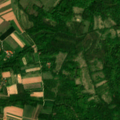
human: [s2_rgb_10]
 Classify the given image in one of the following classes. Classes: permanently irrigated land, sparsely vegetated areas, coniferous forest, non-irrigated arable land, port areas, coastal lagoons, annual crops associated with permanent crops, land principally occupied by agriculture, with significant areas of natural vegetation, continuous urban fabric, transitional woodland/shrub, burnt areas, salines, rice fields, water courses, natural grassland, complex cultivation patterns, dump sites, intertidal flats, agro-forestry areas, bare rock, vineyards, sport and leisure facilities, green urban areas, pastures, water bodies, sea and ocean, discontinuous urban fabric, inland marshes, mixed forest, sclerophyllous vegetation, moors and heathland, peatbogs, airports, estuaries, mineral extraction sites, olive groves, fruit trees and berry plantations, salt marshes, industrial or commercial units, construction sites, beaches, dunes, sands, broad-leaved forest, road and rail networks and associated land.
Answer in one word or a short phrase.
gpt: complex cultivation patterns, land principally occupied by agriculture, with significant areas of natural vegetation, broad-leaved forest, transitional woodland/shrub